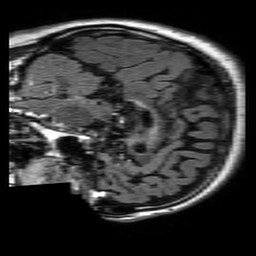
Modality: FLAIR
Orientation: sagittal
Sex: male
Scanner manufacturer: philips
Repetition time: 11 s
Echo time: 0.125 s